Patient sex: F
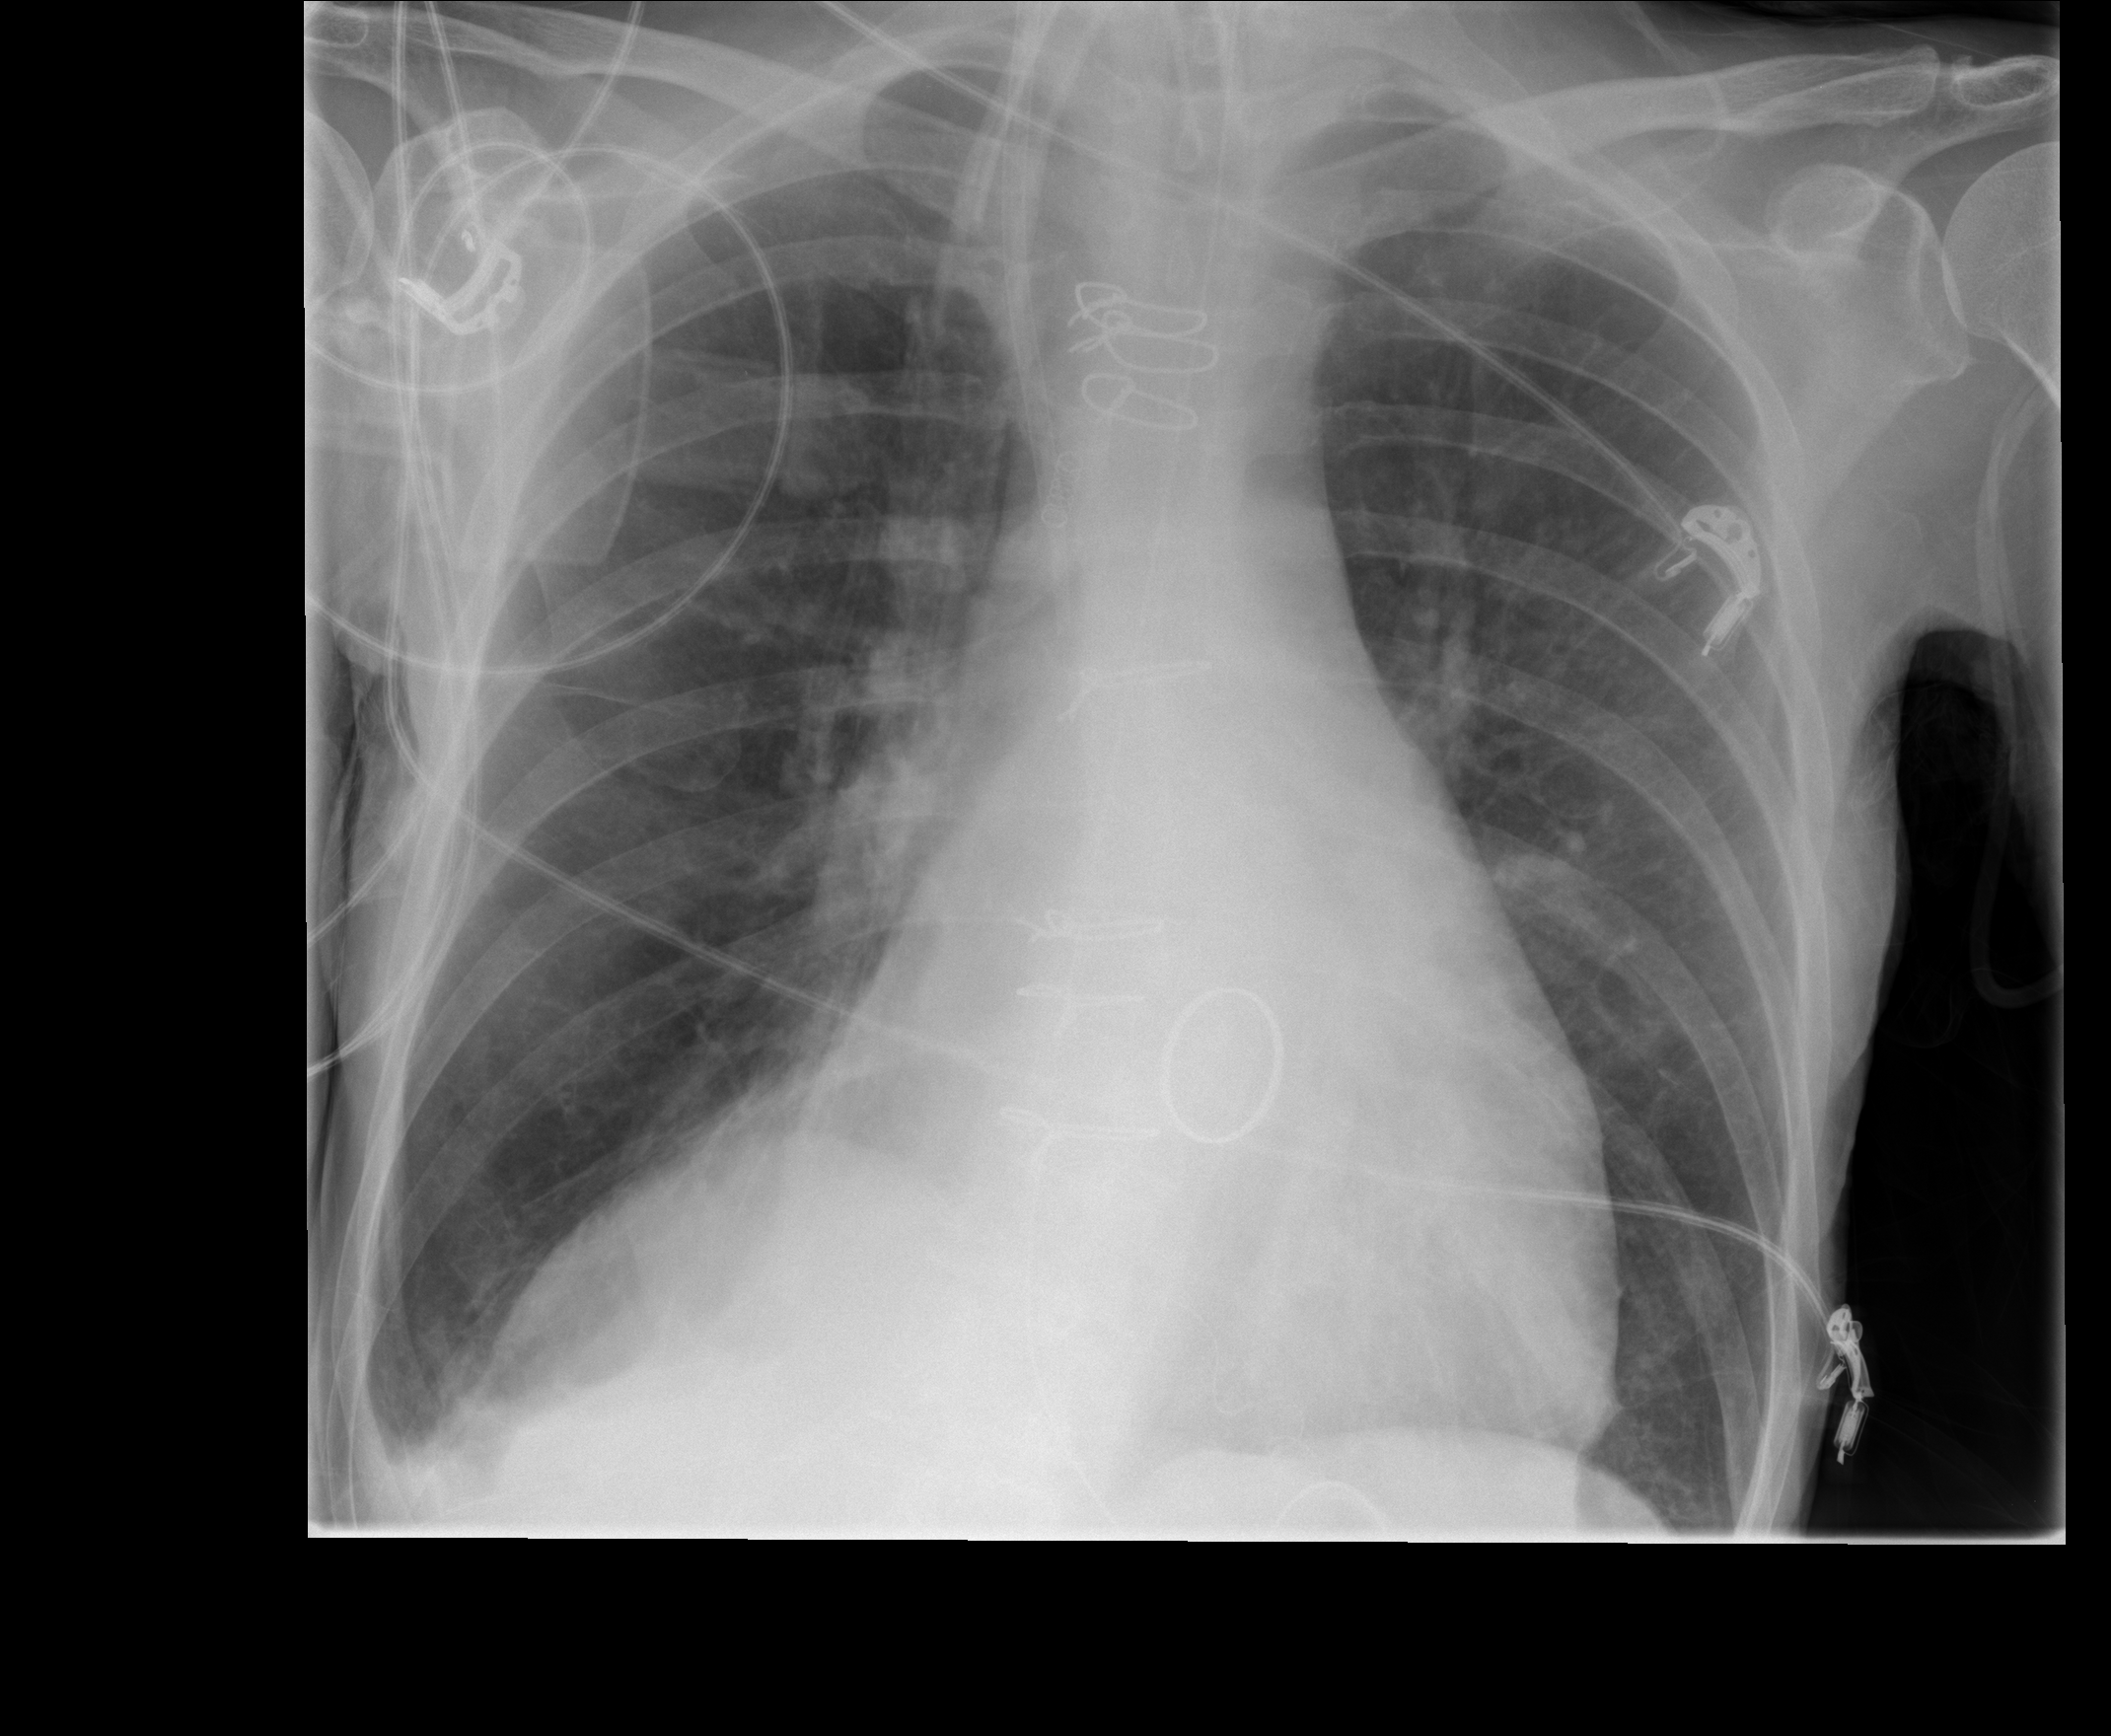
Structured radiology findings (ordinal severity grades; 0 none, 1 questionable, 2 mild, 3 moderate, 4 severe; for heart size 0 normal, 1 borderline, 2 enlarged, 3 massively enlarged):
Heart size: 2
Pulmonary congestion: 1
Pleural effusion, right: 1
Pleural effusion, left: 0
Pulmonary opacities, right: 0
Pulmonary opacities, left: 0
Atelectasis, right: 1
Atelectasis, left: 0